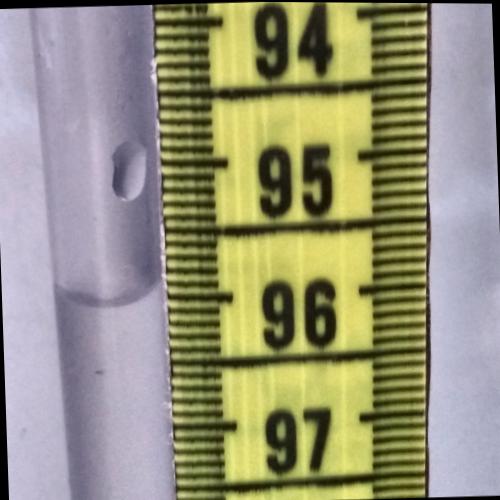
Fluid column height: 96.0 cm